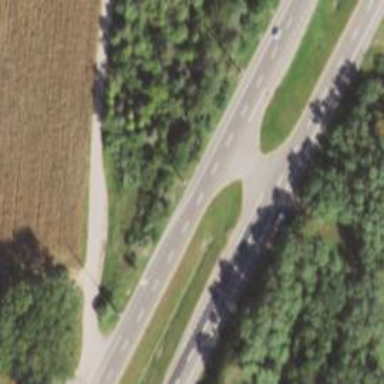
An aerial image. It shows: Asphalt trunk highway.